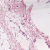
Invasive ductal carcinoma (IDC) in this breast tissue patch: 0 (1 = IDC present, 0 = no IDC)